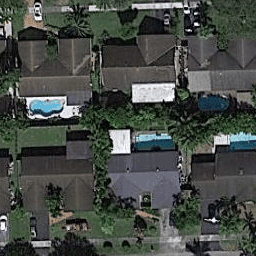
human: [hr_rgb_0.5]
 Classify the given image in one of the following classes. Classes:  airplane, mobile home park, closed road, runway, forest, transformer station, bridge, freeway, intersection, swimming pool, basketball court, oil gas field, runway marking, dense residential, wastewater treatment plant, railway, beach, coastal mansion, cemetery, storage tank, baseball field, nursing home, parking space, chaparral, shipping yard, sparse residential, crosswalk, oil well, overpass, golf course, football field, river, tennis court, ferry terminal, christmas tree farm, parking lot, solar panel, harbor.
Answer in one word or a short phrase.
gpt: dense residential